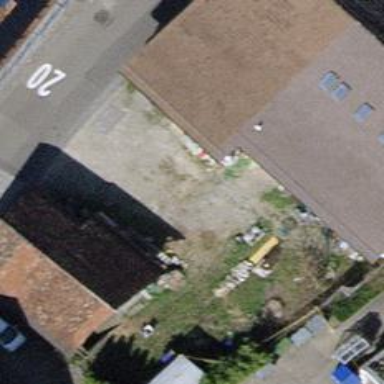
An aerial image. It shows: Shed.